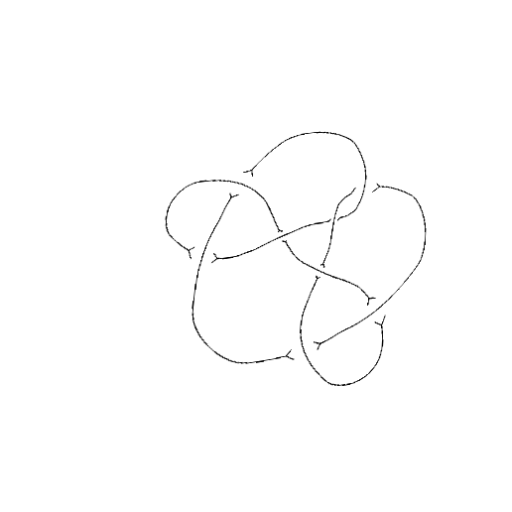
Crossing number: 8